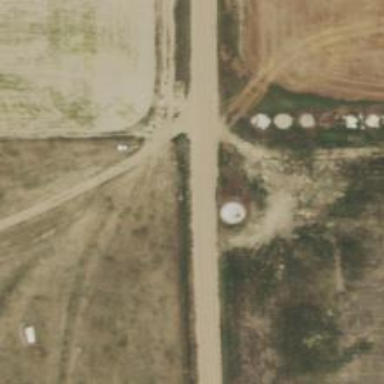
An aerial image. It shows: Silo.